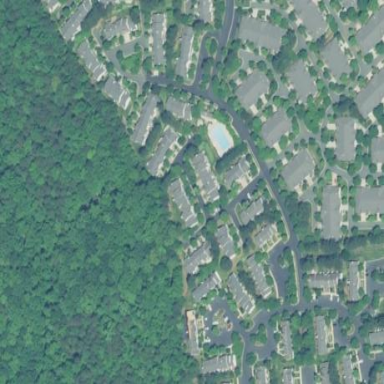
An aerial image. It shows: Condominium within residential area.